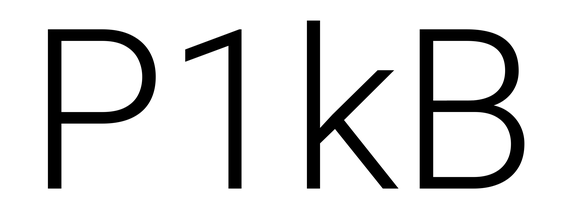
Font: Roboto_Light